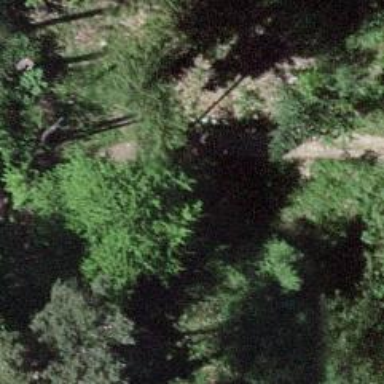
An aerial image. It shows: Path with excellent trail visibility on the ground.